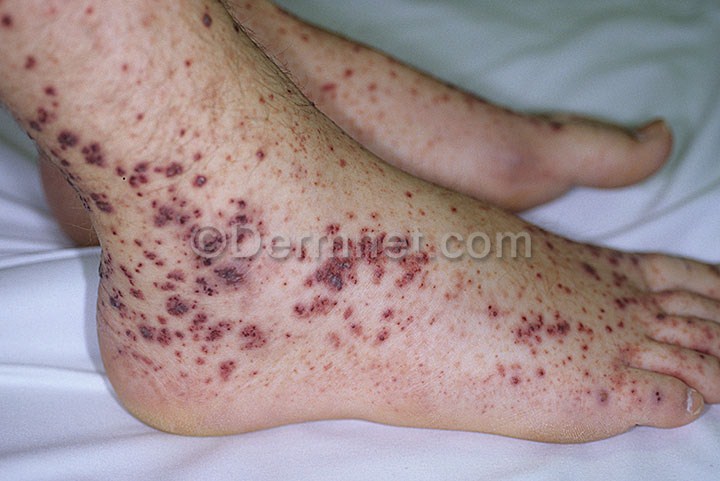
Disease: Vasculitis Photos